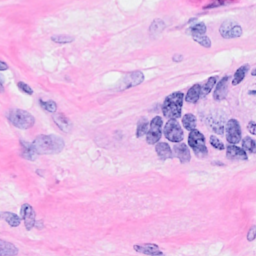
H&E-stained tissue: Breast